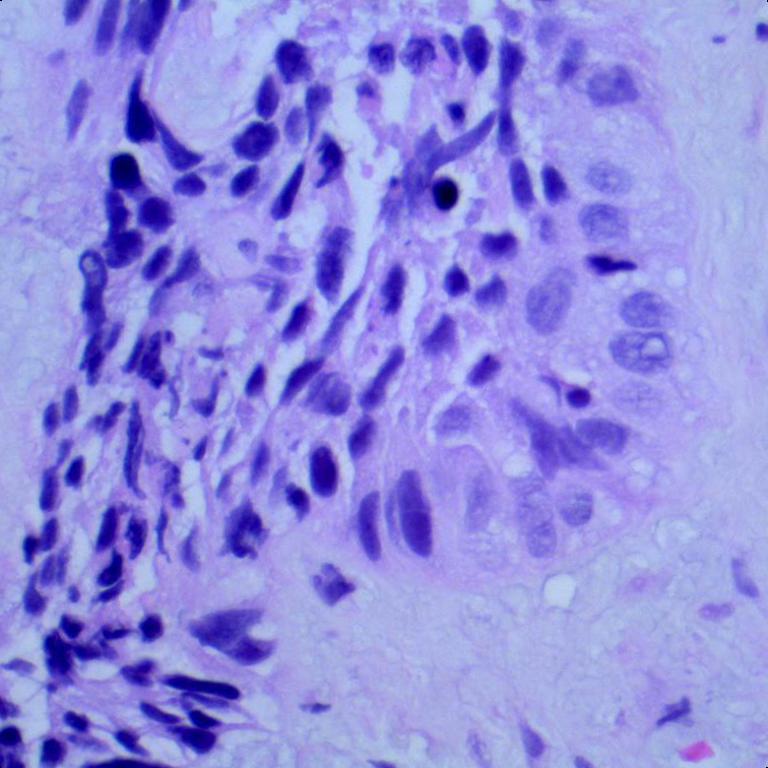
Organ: lung
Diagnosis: squamous carcinomas